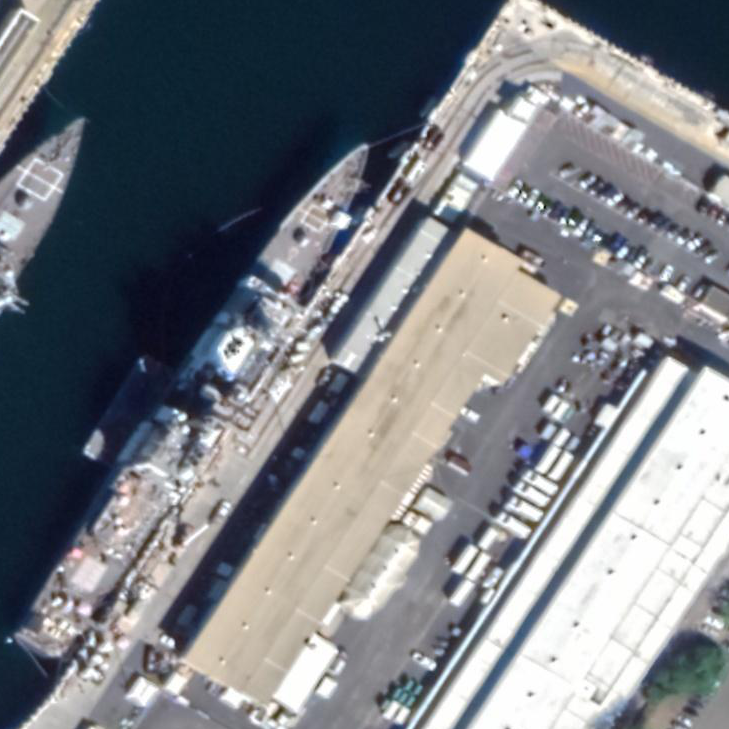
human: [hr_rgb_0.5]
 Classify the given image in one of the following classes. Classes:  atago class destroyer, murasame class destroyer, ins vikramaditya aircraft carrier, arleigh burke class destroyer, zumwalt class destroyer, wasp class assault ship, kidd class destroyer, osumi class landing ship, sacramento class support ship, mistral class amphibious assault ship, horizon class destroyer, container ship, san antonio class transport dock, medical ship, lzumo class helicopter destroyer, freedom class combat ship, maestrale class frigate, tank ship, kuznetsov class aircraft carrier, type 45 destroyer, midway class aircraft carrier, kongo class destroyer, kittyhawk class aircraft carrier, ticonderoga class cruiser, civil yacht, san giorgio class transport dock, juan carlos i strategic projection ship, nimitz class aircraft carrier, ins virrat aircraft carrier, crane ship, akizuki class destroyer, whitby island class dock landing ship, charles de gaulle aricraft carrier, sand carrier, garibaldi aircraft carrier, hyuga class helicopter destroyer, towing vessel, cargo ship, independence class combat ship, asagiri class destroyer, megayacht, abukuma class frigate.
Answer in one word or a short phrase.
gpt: Ticonderoga class cruiser